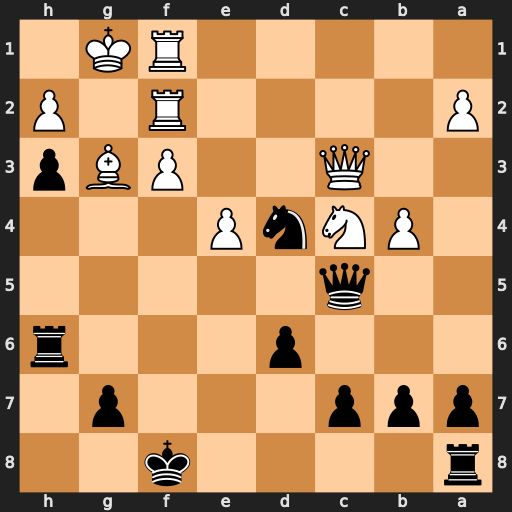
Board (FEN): r4k2/ppp3p1/3p3r/2q5/1PNnP3/2Q2PBp/P4R1P/5RK1
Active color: b
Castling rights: -
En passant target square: -
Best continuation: Ne2+ Kh1 Qxf2 Qxg7+ Kxg7